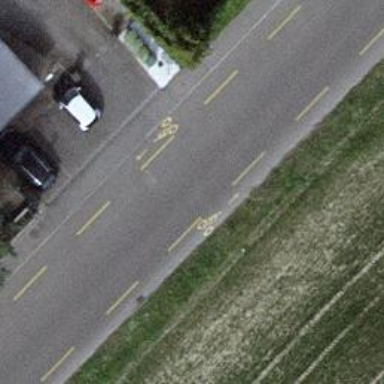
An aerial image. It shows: Tertiary road with asphalt surface. It has cycle lane on both sides.